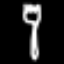
Label: fork